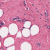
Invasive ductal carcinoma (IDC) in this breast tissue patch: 0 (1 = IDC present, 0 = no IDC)